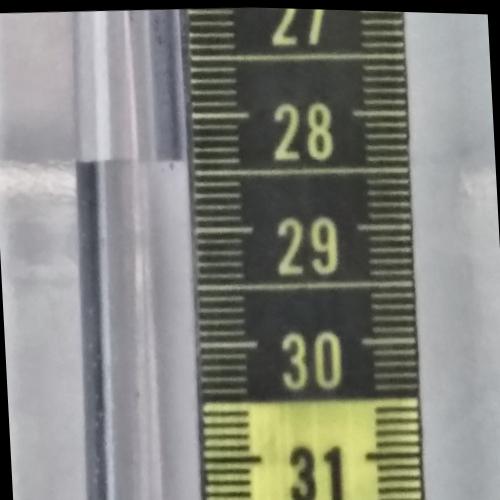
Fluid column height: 28.4 cm